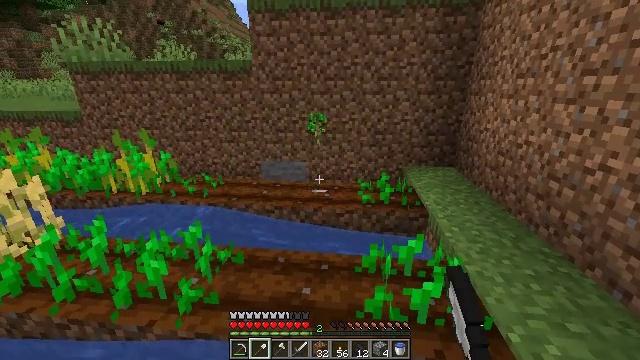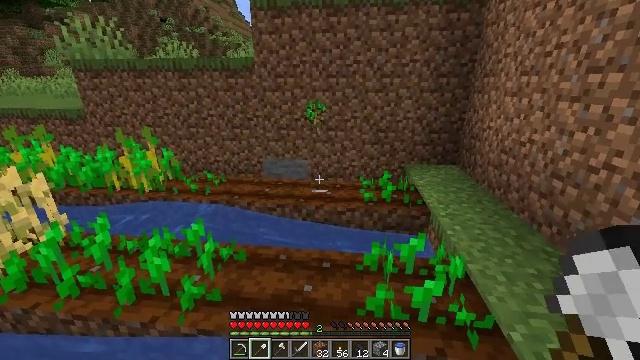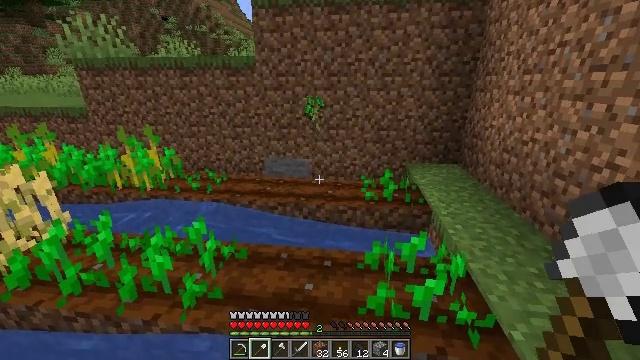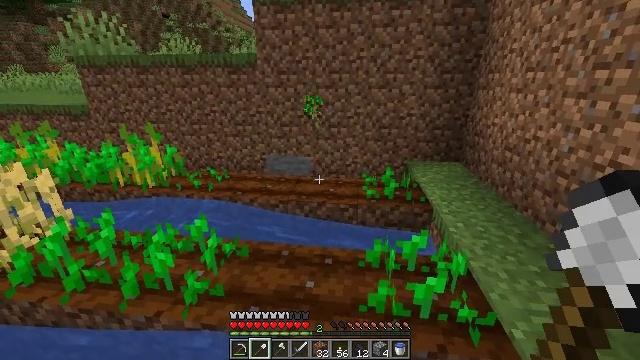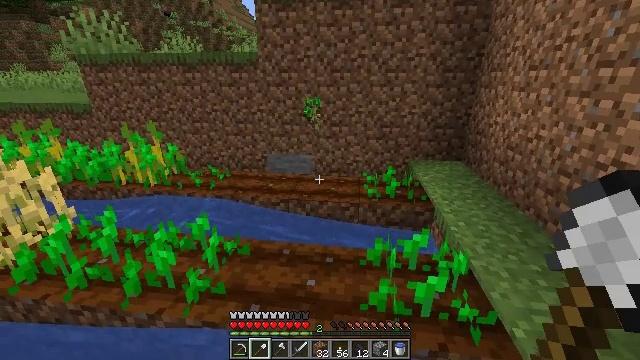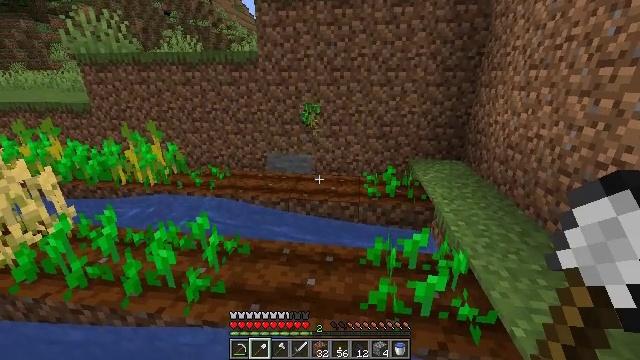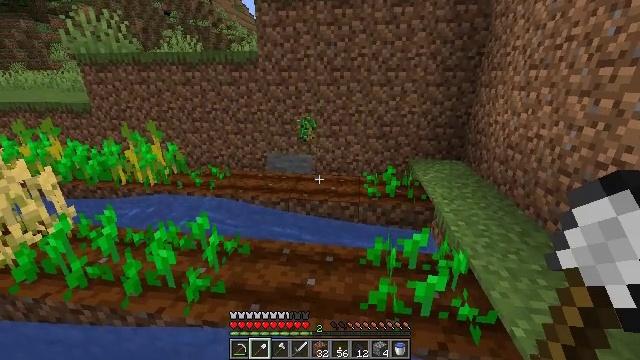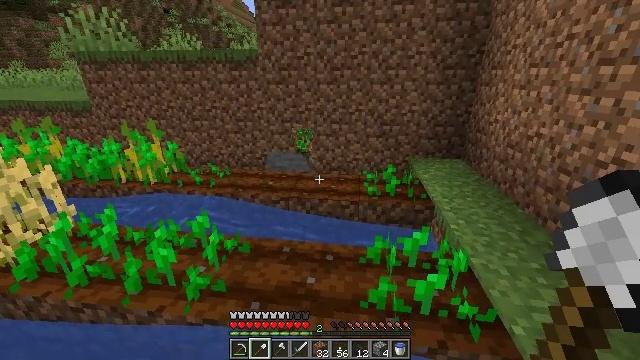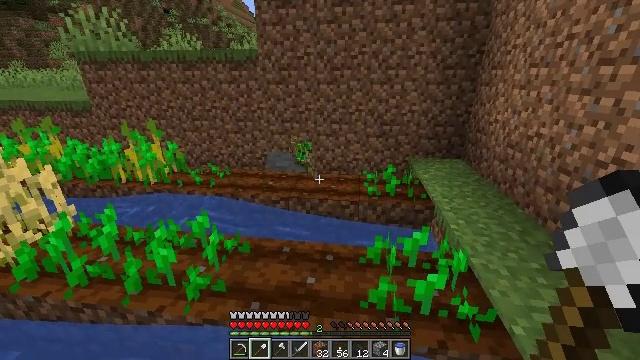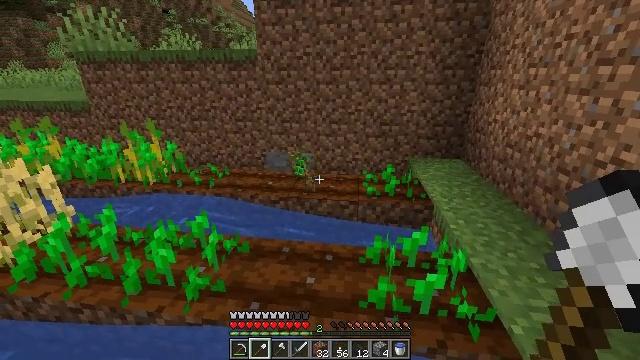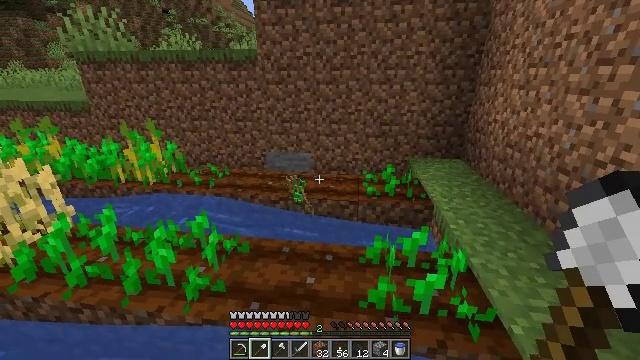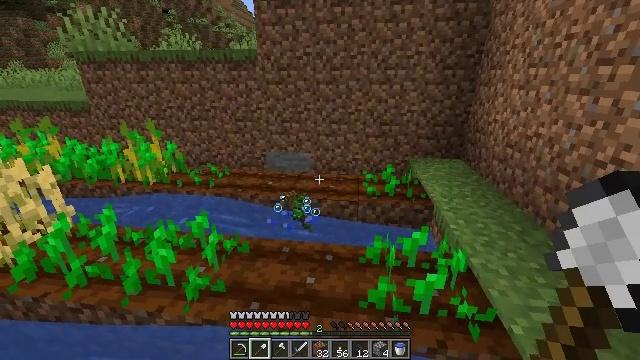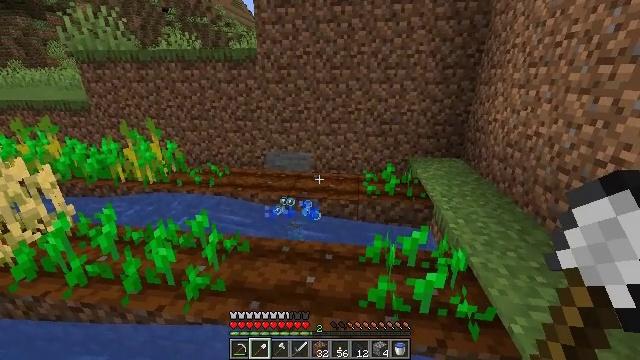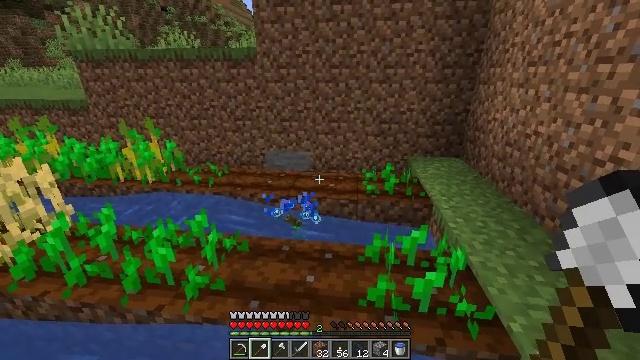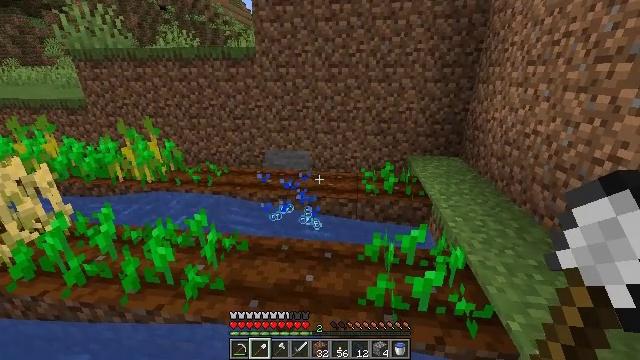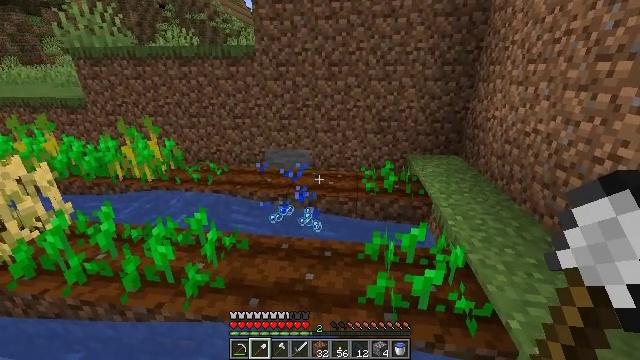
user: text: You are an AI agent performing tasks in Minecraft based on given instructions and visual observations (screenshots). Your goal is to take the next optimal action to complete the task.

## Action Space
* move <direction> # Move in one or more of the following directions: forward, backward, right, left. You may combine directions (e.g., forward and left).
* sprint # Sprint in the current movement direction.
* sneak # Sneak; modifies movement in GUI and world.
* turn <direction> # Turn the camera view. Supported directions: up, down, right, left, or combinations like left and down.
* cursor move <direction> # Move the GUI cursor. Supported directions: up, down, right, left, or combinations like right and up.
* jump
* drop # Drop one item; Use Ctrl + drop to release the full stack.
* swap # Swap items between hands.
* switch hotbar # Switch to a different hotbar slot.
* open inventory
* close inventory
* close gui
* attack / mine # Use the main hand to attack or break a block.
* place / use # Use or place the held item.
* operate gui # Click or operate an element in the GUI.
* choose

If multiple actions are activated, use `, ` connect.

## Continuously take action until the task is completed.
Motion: motion action
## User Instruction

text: Harvest wheat from the field.
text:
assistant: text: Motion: no_op
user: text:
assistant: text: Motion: no_op
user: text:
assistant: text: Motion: no_op
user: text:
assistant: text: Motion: no_op
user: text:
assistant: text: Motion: no_op
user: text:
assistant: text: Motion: no_op
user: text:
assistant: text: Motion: no_op
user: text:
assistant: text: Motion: no_op
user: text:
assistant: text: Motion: no_op
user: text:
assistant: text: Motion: no_op
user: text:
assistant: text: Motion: no_op
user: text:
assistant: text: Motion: no_op
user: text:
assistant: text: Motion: no_op
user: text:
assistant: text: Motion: no_op
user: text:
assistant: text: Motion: no_op
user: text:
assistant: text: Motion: no_op
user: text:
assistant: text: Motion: no_op
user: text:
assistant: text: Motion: no_op
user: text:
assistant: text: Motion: no_op
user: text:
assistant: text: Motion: no_op
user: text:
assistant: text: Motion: move left, turn left and down
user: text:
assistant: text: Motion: move left, turn left and down
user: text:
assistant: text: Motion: move left, turn left
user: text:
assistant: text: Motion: move left, turn left
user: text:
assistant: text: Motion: move left, turn left
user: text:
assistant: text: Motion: move left
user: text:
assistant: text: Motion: no_op
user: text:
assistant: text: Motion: no_op
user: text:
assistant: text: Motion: no_op
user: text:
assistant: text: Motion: no_op